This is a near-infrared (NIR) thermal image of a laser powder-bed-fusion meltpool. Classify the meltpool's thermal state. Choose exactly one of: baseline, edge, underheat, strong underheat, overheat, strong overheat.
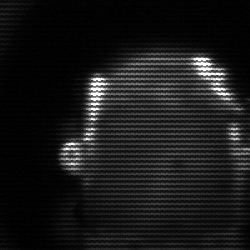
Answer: baseline